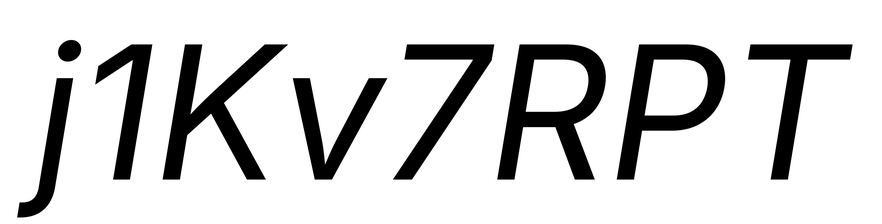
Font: Inter-Italic_Italic